Question: I have an issues with my user interface. I want to make some controls (i.e. a readonly 'NSTextField' (a.k.a. a multiline label) and a 'NSTokenField') display all the text they contains, which can vary a lot (few words to a lot of lines).
I thought of embedding them inside a 'NSScrollView', but maybe this is not enough because I was not able to achieve my objective...
Can someone help me on this problem?
Thank you
EDIT: I added an image.

Maybe the scrollbar is not the right solution.
As you can see in the image, I have a "simple" attribute1 field, then a second field which contains a lot of text (and there is more text which I need to display in it), and a token field with a lot of text.
I see two alternatives (even if I don't know how to implement them yet..):
- - 'NSView'
EDIT2:
Still having problems:
If I set as a constraint "size >= my minimum value", then the textfield grows correctly.. of course without the scroll view.. If, then, I try to embed it in the 'NSScrollView' the text is clipped again (and the scroll view does not scroll)...
EDIT3: I attach a sample project in which I try to show the issues (without all the other things of my main project)
<URL>
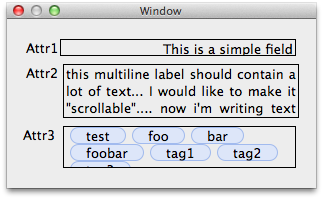
Answer: I solved my problem (well.. it is more a workaround than a real solution):
- - <URL>